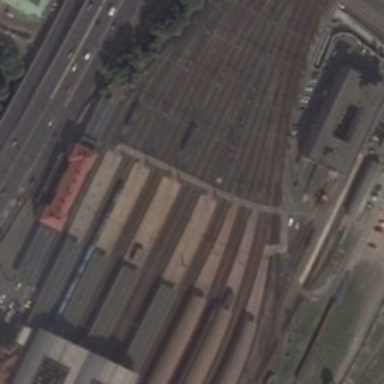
A railway station is near several parallel roads with cars and green trees in two sides .